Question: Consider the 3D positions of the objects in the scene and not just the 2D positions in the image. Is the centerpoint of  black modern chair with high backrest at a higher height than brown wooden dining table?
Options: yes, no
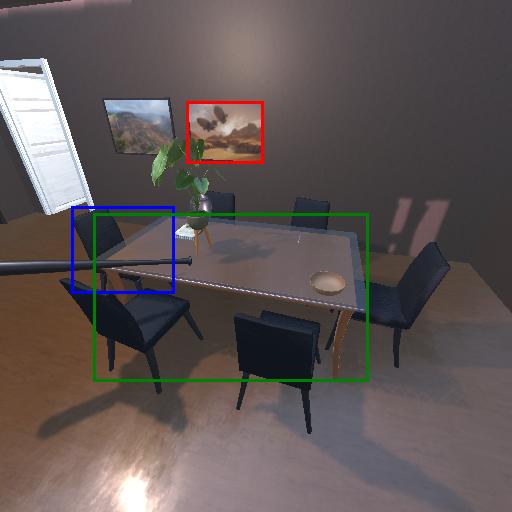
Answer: yes